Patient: sex F, age 77
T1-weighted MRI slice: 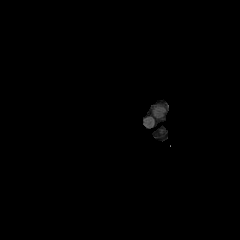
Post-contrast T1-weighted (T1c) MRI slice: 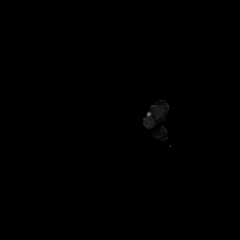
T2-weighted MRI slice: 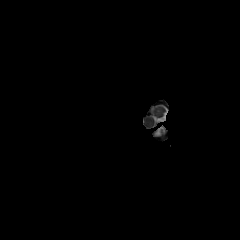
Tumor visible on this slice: no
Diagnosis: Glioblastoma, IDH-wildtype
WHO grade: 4